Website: crate-barrel
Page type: payment
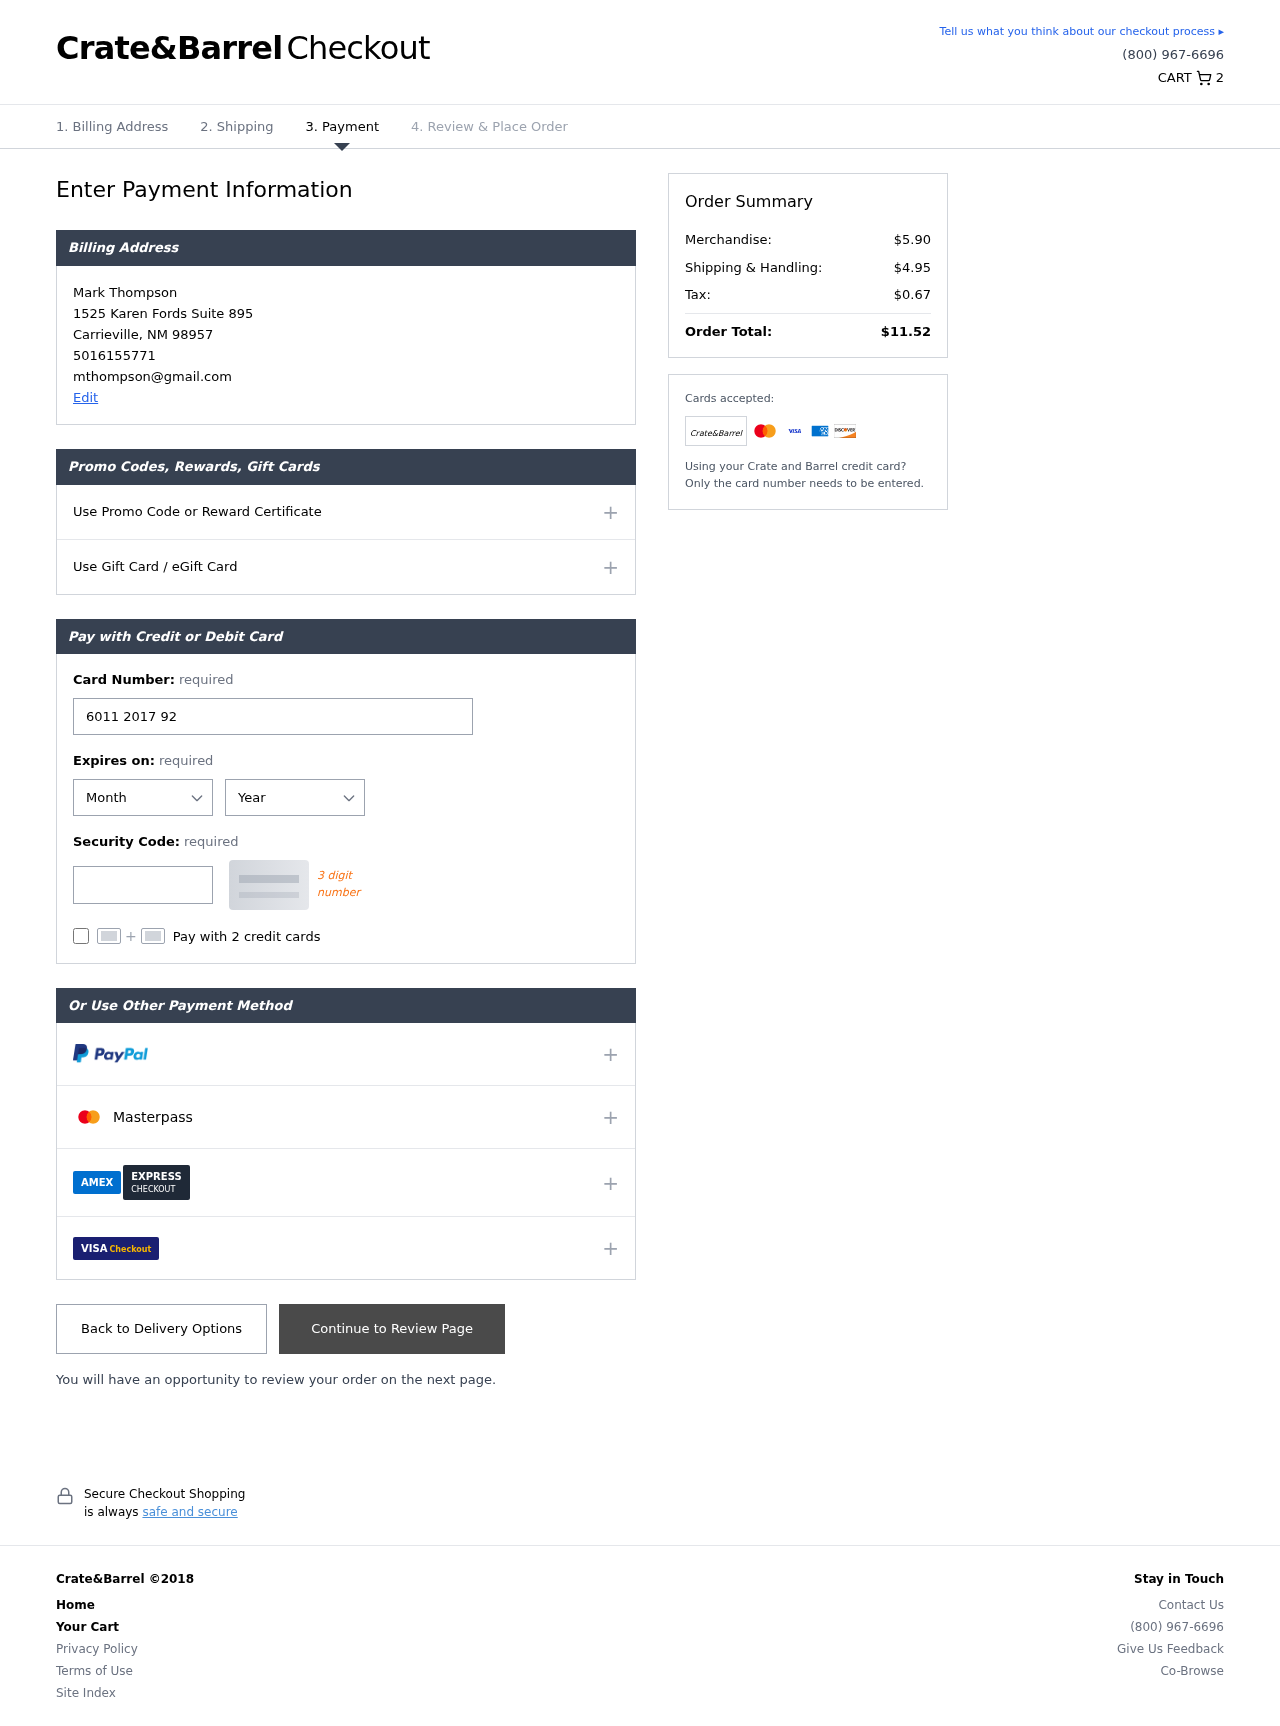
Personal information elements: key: PII_CARD_CVV
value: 639
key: PII_CARD_EXPIRY_MONTH
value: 06
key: PII_CARD_EXPIRY_YEAR
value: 28
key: PII_CARD_NUMBER
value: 6011 2017 9298 5010
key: PII_CITY
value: Carrieville
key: PII_EMAIL
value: mthompson@gmail.com
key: PII_FULLNAME
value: Mark Thompson
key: PII_PHONE
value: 5016155771
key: PII_POSTCODE
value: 98957
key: PII_STATE_ABBR
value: NM
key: PII_STREET
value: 1525 Karen Fords Suite 895
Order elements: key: ORDER_NUM_ITEMS
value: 2
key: ORDER_SUBTOTAL
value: $5.90
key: ORDER_SHIPPING_COST
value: $4.95
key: ORDER_TAX
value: $0.67
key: ORDER_TOTAL
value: $11.52